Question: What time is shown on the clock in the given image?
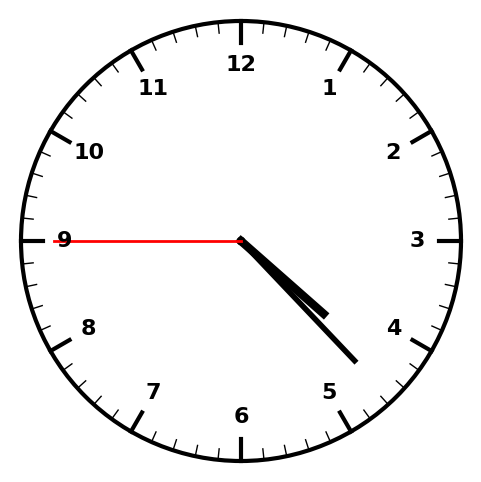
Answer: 04:22:45